Question: when adding a mask to a parent sprite with a dynamic text field, the text loses anti-aliasing. how can i maintain the text's anti-alias while still applying a mask to its parent, and subsequently to itself.
the font is embedded, and the text field will be animated so it must also be masked along with its parent.

'''
package
{
import flash.display.Sprite;
import flash.display.Shape;
import flash.text.*;
public class Test extends Sprite
{
public function Test()
{
//Create Background Canvas
var canvas:Sprite = new Sprite();
canvas.graphics.beginFill(0xFF0000)
canvas.graphics.drawRect(0, 0, 100, 100);
//Create Dynamic Text
var field:TextField = new TextField();
field.width = 100;
field.autoSize = TextFieldAutoSize.LEFT;
field.selectable = false;
field.text = "Dynamic
Text";
var format:TextFormat = new TextFormat();
format.font = "Myriad Pro";
format.color = 0xFFFFFF;
format.size = 14;
field.setTextFormat(format);
//Add Dynamic Text To Background Canvas
field.x = canvas.width /2 - field.width / 2;
field.y = canvas.height / 2 - field.height / 2;
canvas.addChild(field);
//Create Mask
var canvasMask:Shape = new Shape();
canvasMask.graphics.beginFill(0);
canvasMask.graphics.drawRoundRect(0, 0, 100, 100, 50);
//Add Background Canvas And Mask To Display List
// canvas.mask = canvasMask;
// addChild(canvasMask);
addChild(canvas);
}
}
}
'''
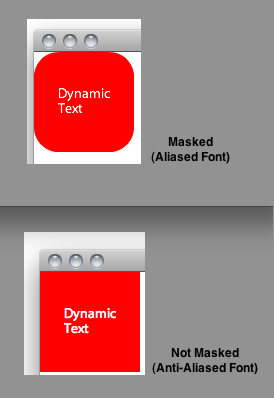
Answer: It seems this has to do with the way the TextField is cached as a Bitmap when you apply the mask. Actually I was able to reproduce the same behavior simply by toggling the cacheAsBitmap property on the TextField.
Adding these lines seem to solve the problem.
'''
field.embedFonts = true;
field.antiAliasType = AntiAliasType.ADVANCED;
//you can adjust the thickness & sharpness if needed
field.thickness = 200;
'''